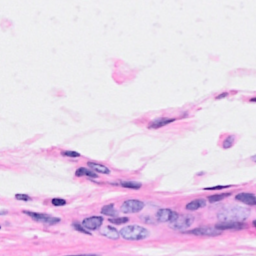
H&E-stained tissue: Breast